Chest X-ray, PA view. Patient: 39 years old, sex M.
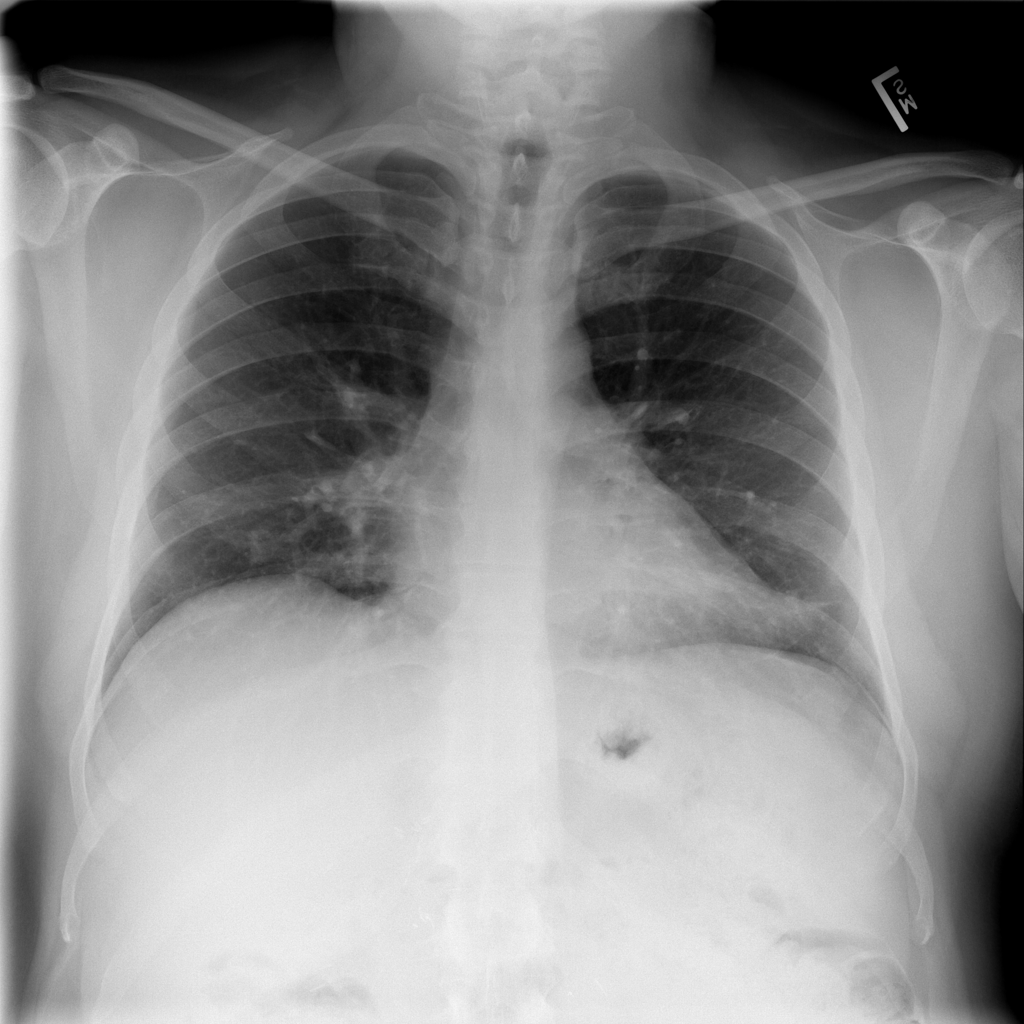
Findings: No Finding